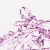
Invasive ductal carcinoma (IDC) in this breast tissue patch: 0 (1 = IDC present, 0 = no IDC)